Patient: sex F, age 70
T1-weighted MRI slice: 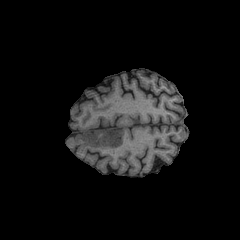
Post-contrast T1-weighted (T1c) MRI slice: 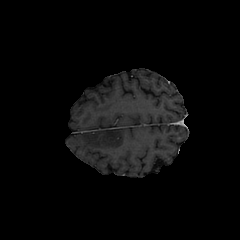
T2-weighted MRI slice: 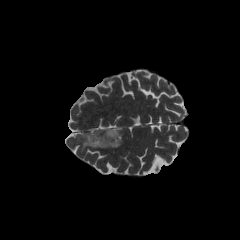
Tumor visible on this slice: yes
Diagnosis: Oligodendroglioma, IDH-mutant, 1p/19q-codeleted
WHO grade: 2